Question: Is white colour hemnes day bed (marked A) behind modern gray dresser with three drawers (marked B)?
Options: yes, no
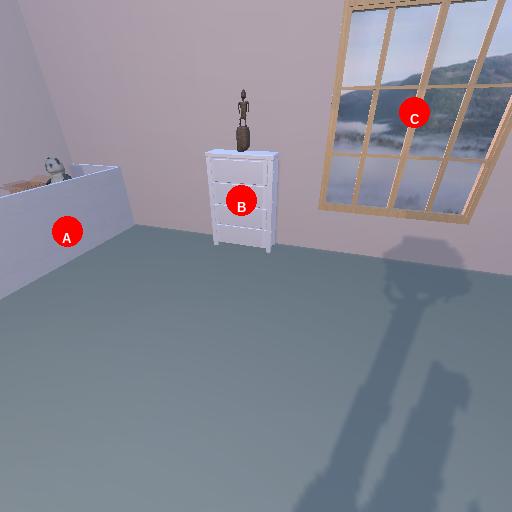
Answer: yes